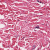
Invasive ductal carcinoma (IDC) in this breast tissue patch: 0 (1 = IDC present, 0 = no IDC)